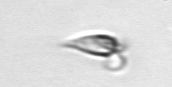
Label: Oxytoxum